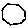
Label: hexagon